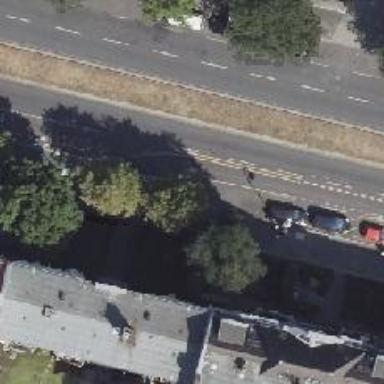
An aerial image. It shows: Cycle lane with green asphalt surface.